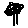
Label: tree